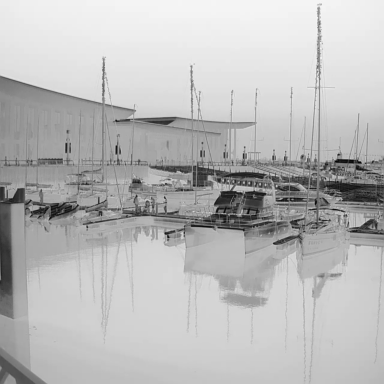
There are three sailboats in the infrared image.